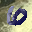
Label: 6